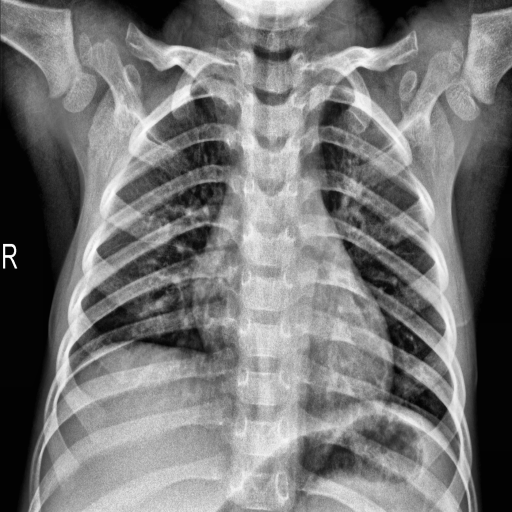
Finding: NORMAL